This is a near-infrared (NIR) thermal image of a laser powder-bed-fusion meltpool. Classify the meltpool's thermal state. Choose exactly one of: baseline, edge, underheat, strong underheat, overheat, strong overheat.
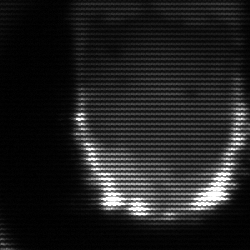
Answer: baseline